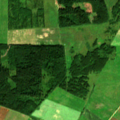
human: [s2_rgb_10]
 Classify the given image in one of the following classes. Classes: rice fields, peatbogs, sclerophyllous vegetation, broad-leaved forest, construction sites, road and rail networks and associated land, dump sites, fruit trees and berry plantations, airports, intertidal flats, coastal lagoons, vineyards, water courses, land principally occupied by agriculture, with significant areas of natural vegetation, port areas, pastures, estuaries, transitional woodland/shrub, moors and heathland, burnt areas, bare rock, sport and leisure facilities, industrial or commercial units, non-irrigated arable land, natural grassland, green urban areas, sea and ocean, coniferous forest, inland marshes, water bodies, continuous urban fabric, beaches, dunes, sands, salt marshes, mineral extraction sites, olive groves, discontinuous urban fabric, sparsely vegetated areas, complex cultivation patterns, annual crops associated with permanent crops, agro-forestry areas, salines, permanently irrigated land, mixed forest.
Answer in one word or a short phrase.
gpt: non-irrigated arable land, pastures, land principally occupied by agriculture, with significant areas of natural vegetation, mixed forest, transitional woodland/shrub